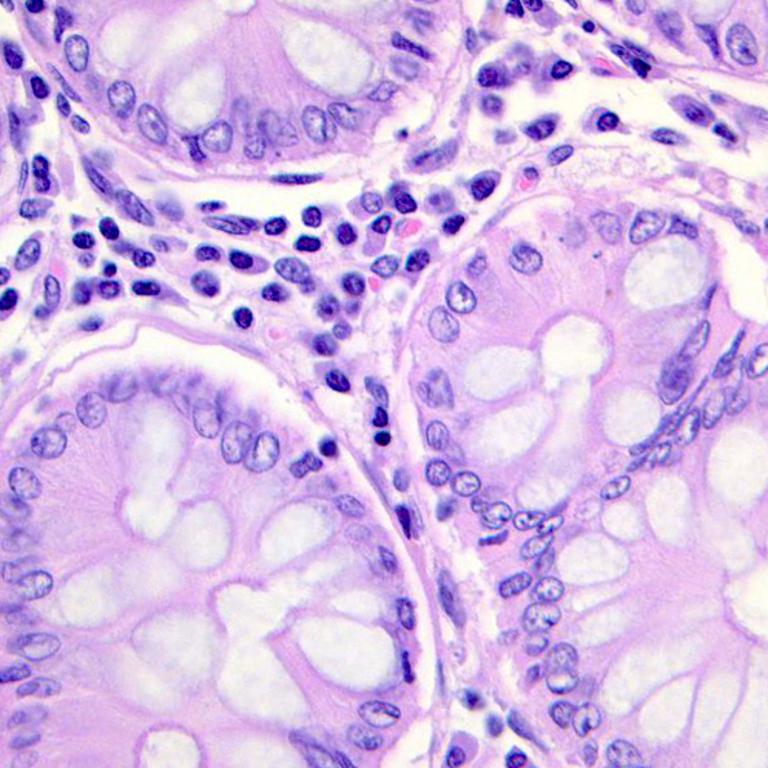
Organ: colon
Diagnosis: benign